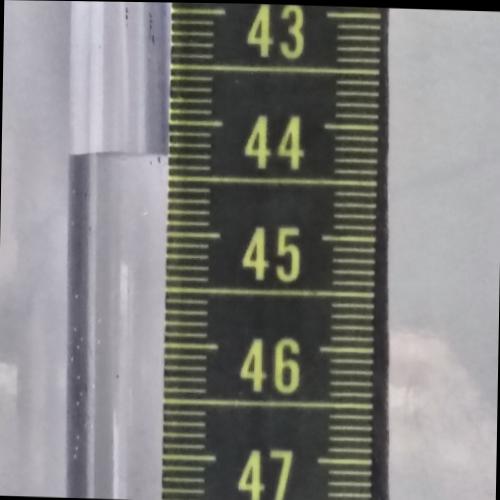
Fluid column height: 44.3 cm